Question: I'm asked to add a btn near the 'TSpTbxDockablePanel''s [x] icon. Can I do it? Btn may look like this, note that wider button is better. (I need custom title or icon, and OnClick for it).

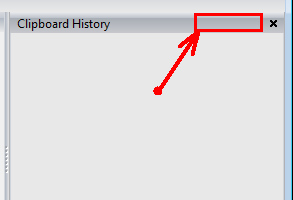
Answer: 'Items' property of dockable panel allows to add any items 'TSpTbxItem' to caption. Can edit 'Items' while in design mode.